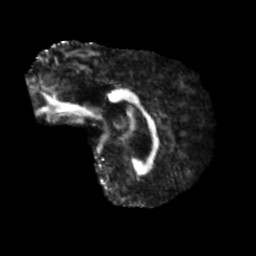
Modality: FA
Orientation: sagittal
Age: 46
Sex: female
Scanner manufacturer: siemens
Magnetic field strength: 3 T
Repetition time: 5.25 s
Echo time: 0.08 s